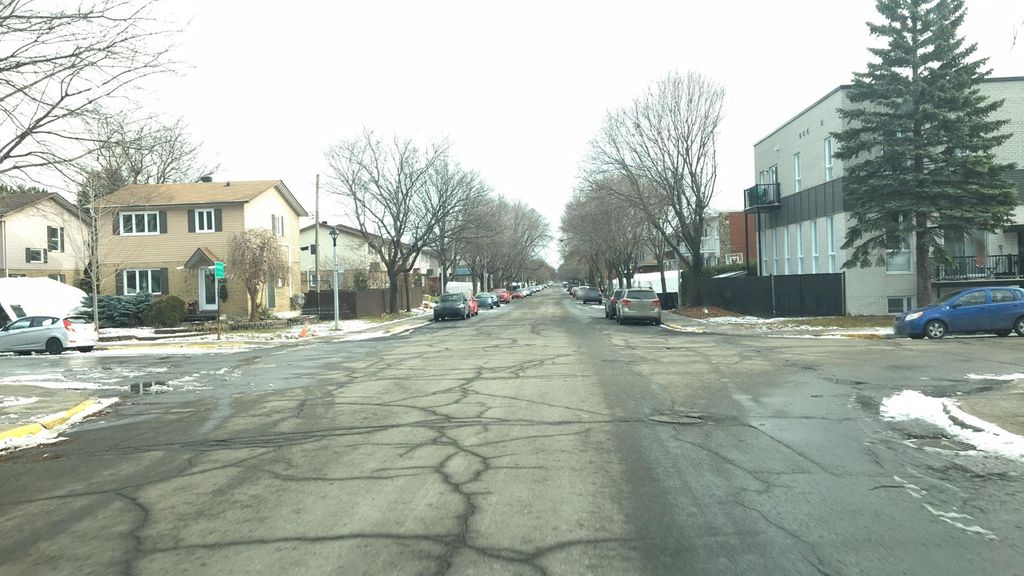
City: montreal